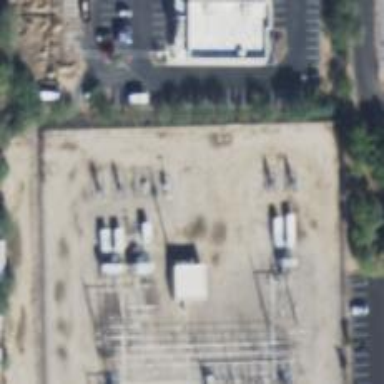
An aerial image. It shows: Switch used for power control.